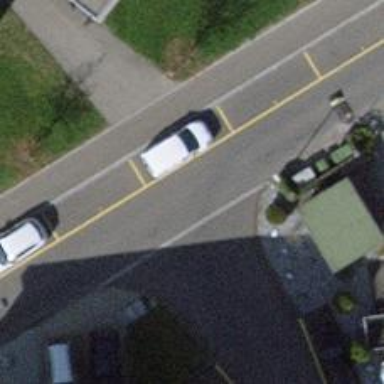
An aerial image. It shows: Residential road with asphalt surface. There is sidewalk on the left side with asphalt surface as well.